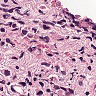
Metastatic tissue present: yes